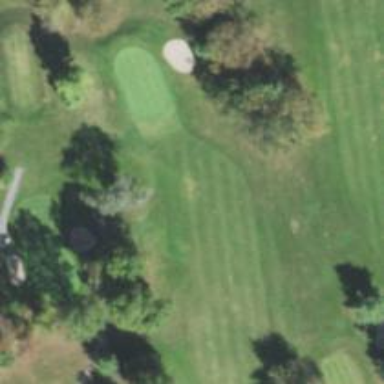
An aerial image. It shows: View of golf hole.